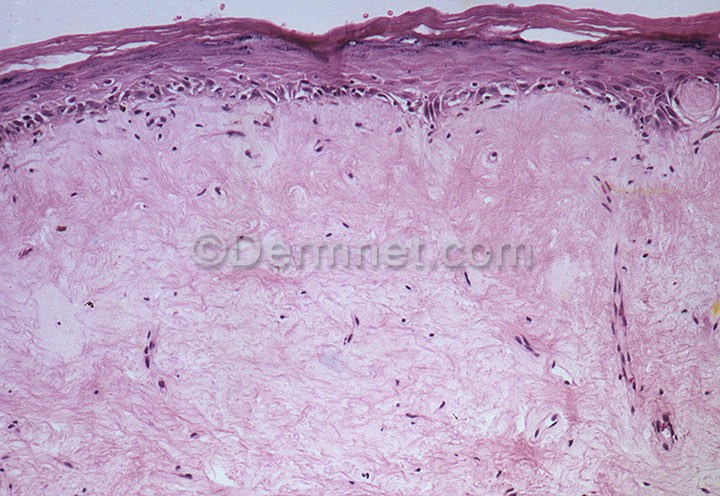
Disease: Psoriasis pictures Lichen Planus and related diseases